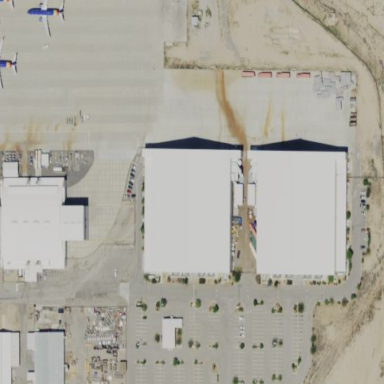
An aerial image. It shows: Hangar building located at airport.